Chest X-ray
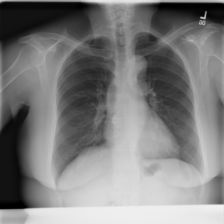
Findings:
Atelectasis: negative
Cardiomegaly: negative
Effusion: negative
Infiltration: negative
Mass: negative
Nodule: negative
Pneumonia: negative
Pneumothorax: negative
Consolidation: negative
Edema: negative
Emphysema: negative
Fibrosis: negative
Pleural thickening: negative
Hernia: negative